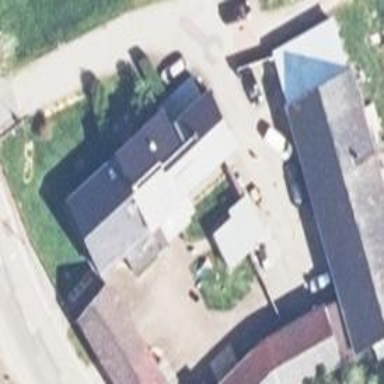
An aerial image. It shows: Car repair shop.